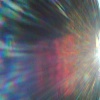
Label: sunburn